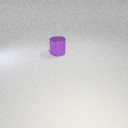
large purple metal cylinder